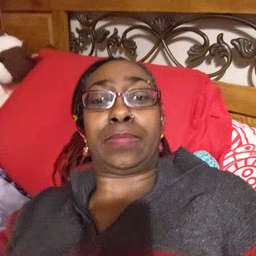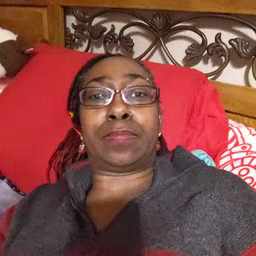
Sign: like